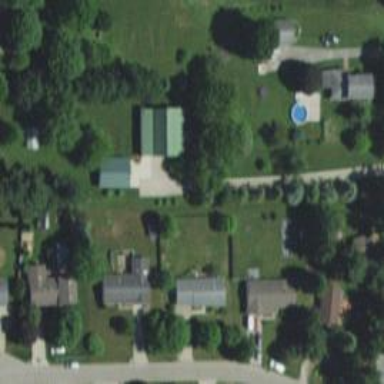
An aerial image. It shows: Driveway.